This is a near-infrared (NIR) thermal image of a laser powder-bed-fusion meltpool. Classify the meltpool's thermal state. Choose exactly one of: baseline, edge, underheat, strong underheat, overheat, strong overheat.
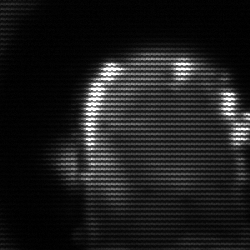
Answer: baseline